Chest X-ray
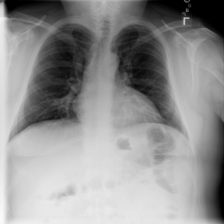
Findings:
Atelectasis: negative
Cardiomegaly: negative
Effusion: negative
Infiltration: negative
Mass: negative
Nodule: negative
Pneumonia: negative
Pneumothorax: negative
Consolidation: negative
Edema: negative
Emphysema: negative
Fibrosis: negative
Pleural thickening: negative
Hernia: negative